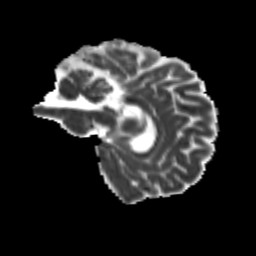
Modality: MD
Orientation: sagittal
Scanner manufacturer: siemens
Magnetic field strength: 3 T
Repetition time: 9.2 s
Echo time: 0.084 s